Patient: sex M, age 60
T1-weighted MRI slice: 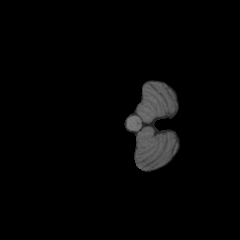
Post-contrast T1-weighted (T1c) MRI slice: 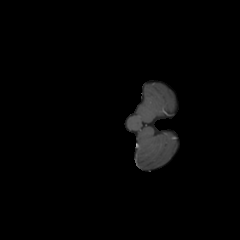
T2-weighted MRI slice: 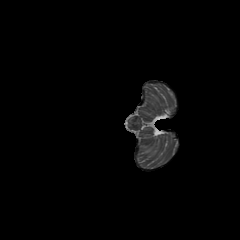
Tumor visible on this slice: no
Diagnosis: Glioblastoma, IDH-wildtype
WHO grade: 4